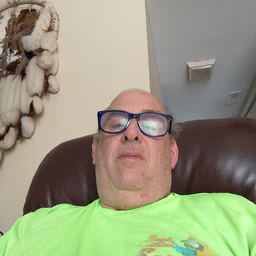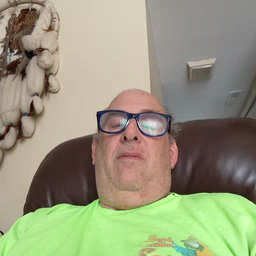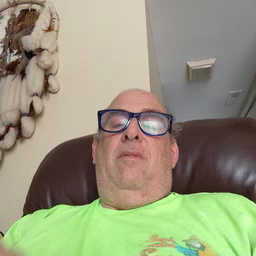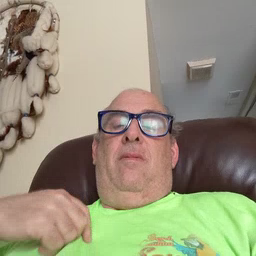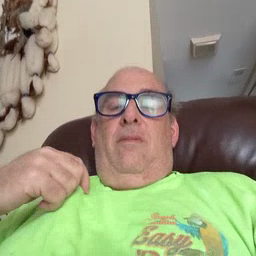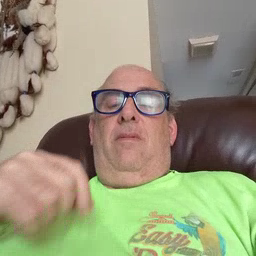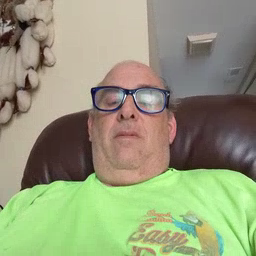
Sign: shirt